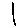
Label: line